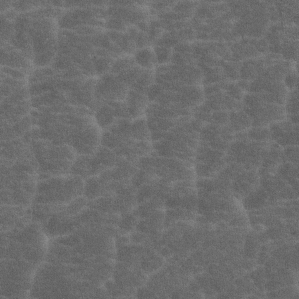
Label: non_frost